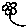
Label: flower